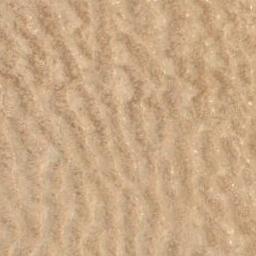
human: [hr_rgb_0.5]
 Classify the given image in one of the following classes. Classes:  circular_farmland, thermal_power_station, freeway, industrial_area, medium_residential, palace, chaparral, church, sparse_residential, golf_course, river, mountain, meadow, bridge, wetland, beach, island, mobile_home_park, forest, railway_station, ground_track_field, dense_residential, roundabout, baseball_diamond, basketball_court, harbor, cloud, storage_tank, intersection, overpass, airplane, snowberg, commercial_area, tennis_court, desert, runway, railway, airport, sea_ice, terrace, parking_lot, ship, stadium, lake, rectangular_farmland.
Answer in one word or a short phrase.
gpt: desert